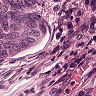
Metastatic tissue present: yes